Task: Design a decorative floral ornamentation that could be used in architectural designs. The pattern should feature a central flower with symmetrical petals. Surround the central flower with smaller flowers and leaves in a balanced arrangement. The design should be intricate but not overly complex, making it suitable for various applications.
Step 227:
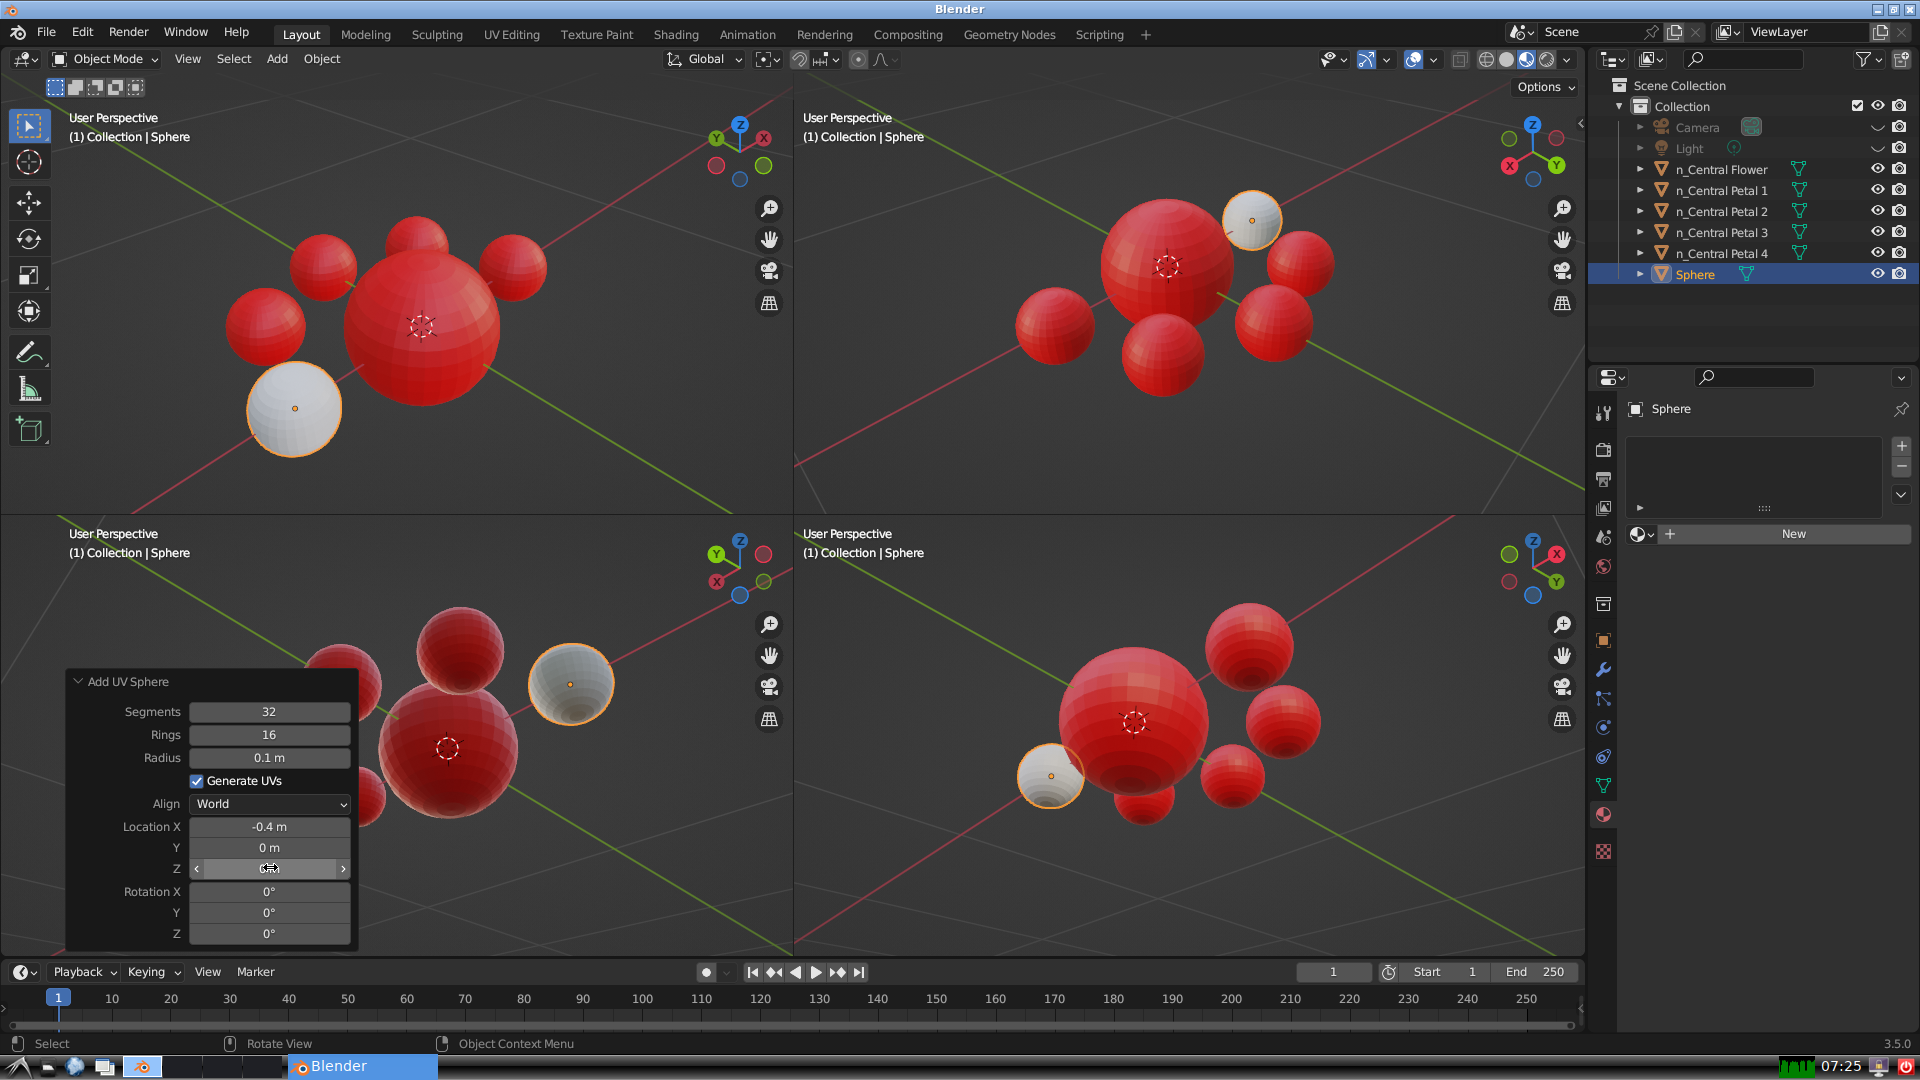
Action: click: no